Field crop: maize
Growth stage: 2
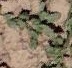
Species: convolvulus